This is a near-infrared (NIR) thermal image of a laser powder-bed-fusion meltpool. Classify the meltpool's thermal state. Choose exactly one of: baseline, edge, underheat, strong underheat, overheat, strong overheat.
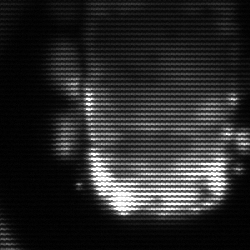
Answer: baseline